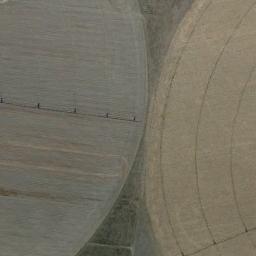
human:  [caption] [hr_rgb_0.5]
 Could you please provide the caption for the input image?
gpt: Two light green and tan circular fields .

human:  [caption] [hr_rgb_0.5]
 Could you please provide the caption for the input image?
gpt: There are some bare circle farmland in the bare land .

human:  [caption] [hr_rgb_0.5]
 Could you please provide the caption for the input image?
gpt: Two khaki circular farmlands are on the ground .

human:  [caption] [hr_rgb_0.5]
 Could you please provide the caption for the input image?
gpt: Round fields are separated by white lines .

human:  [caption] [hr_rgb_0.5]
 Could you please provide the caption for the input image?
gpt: Two circular farmlands next to each other .